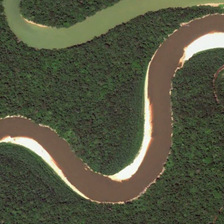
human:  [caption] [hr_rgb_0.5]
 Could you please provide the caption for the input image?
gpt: the turbid s shaped river is close to a limpid river .

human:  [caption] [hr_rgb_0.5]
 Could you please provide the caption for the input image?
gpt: there is a green river and a brown one winding through the forest .

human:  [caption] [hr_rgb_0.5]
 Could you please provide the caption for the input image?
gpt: the turbid s shaped river is close to a limpid river .

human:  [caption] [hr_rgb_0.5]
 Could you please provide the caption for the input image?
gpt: a brown river lies next to a green one in this forest .

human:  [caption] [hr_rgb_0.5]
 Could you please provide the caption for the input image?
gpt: many green trees are in two sides of a curved brown river and a curved green river .